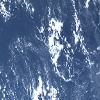
Label: water